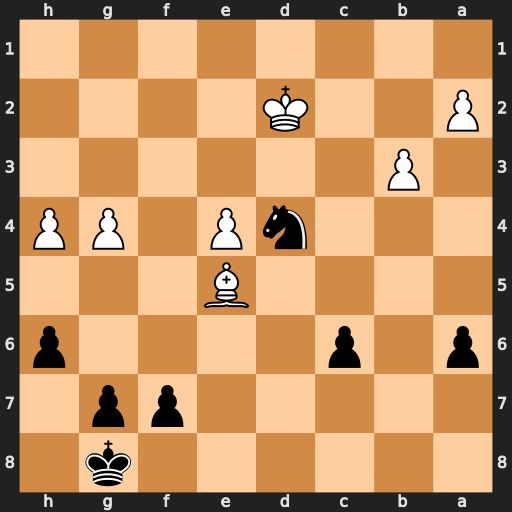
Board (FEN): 6k1/5pp1/p1p4p/4B3/3nP1PP/1P6/P2K4/8
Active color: b
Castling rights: -
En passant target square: -
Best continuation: Nf3+ Ke2 Nxe5